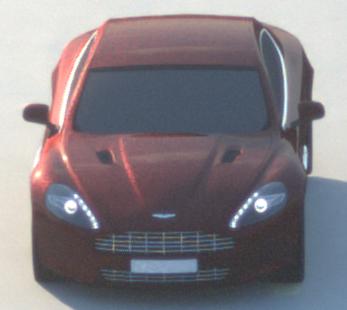
Make: Aston Martin
Model: Rapide
Detailed model: Rapide
Model produced from: 2010/03
Model produced until: 2013/07
Doors: 5
Color: red
Road condition: dry road
Daytime: sunrise or sunset
Contrast: medium contrast